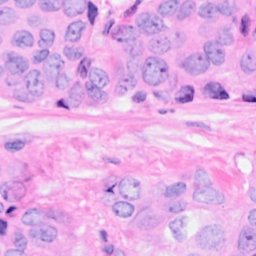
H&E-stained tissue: Breast